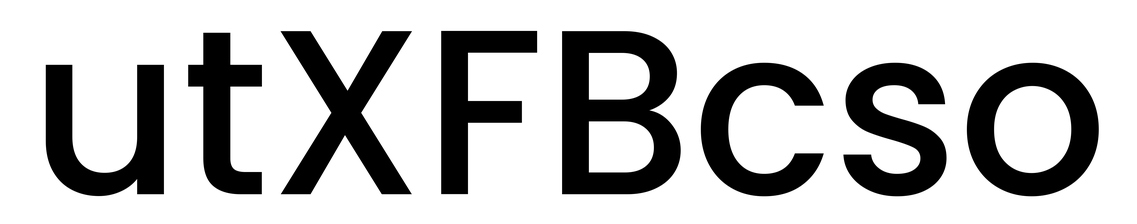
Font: Poppins-Medium